Field crop: maize
Growth stage: 1
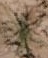
Species: salsola